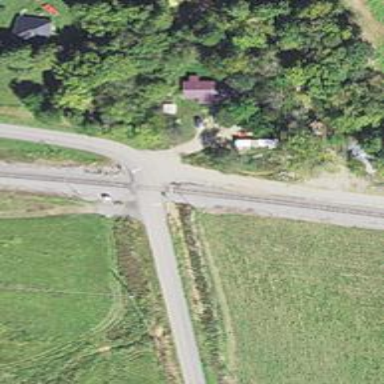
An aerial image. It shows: Level crossing along the railway.